Question: How to customize the Android Share Intent for Facebook App. When I am using the share Intent, I am getting the following dialog.

But I am using Facebook sdk for post the image and text. And how to customize, when we click on Facebook icon in the above dialog it will navigate to my custom facebook dialog...
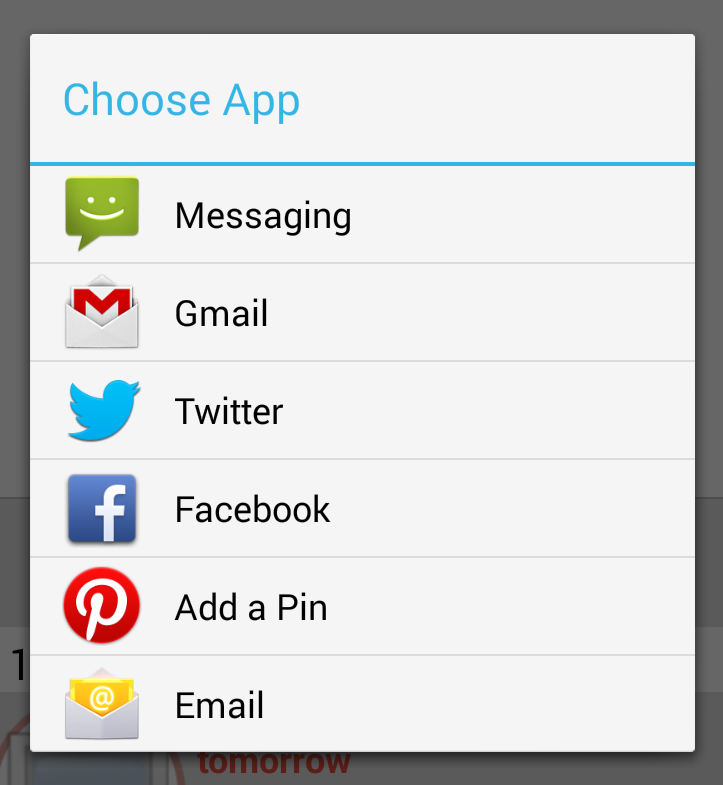
Answer: By using the below code u can get the list of social media networking apps list which are installed in your mobile.
'''
Intent sendIntent = new Intent(android.content.Intent.ACTION_SEND);
sendIntent.setType("text/plain");
List activities = ShareList.this.getPackageManager().queryIntentActivities(sendIntent, 0);
'''
Send this list to Adapter class:
'''
ListView lv=(ListView)findViewById(R.id.listView1);
final ShareAdapter adapter=new ShareAdapter(ShareList.this,activities.toArray());
lv.setAdapter(adapter);
'''
Here is the Adapter class code:
'''
public class ShareAdapter extends BaseAdapter {
Object[] items;
private LayoutInflater mInflater;
Context context;
public ShareAdapter(Context context, Object[] items) {
this.mInflater = LayoutInflater.from(context);
this.items = items;
this.context = context;
}
public int getCount() {
return items.length;
}
public Object getItem(int position) {
return items[position];
}
public long getItemId(int position) {
return position;
}
public View getView(int position, View convertView, ViewGroup parent) {
ViewHolder holder;
if (convertView == null) {
convertView = mInflater.inflate(R.layout.singleitem, null);
holder = new ViewHolder();
holder.name = (TextView) convertView.findViewById(R.id.textView1);
holder.logo = (ImageView) convertView.findViewById(R.id.imageView1);
convertView.setTag(holder);
} else {
holder = (ViewHolder) convertView.getTag();
}
holder.name
.setText(((ResolveInfo) items[position]).activityInfo.applicationInfo
.loadLabel(context.getPackageManager()).toString());
holder.logo
.setImageDrawable(((ResolveInfo) items[position]).activityInfo.applicationInfo
.loadIcon(context.getPackageManager()));
return convertView;
}
static class ViewHolder {
TextView name;
ImageView logo;
}}
'''
Handling the specific social media network in the listview using the below code:
'''
lv.setOnItemClickListener(new OnItemClickListener() {
@Override
public void onItemClick(AdapterView<?> arg0, View arg1, int arg2,
long arg3) {
// TODO Auto-generated method stub
ResolveInfo info = (ResolveInfo) adapter.getItem(arg2);
if(info.activityInfo.packageName.contains("facebook")) {
new PostToFacebookDialog(context, body).show();
//here u can write your own code to handle the particular social media networking apps.
Toast.makeText(getApplicationContext(), "FaceBook", Toast.LENGTH_LONG).show();
} else {
Intent intent = new Intent(android.content.Intent.ACTION_SEND);
intent.setClassName(info.activityInfo.packageName, info.activityInfo.name);
intent.setType("text/plain");
intent.putExtra(Intent.EXTRA_SUBJECT, "subject");
intent.putExtra(Intent.EXTRA_TEXT, "body");
((Activity)ShareList.this).startActivity(intent);
}
}
});
'''